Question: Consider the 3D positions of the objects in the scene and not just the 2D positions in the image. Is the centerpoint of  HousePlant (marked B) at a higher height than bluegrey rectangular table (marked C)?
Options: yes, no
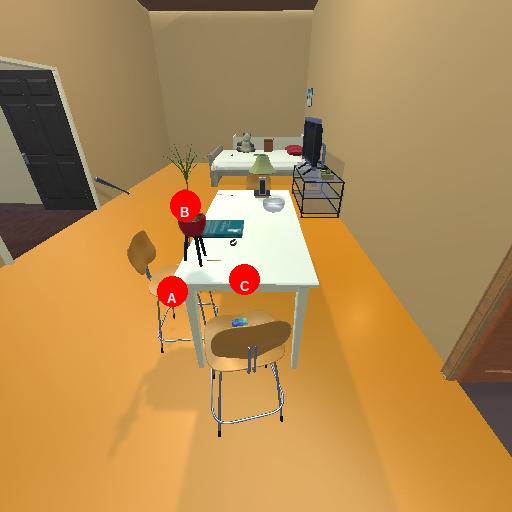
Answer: yes